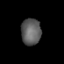
Tissue: prostate
Cell type: T cells
Senescence score: 0.3239
Nuclear area (px): 516
Mean DAPI intensity: 93.052